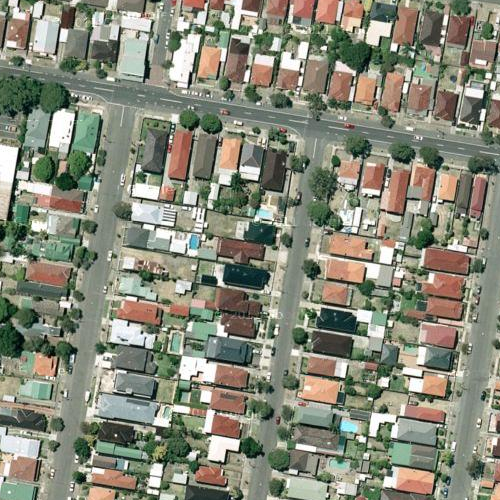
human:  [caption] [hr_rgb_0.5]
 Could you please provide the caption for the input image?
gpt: A residential area with many houses arranged neatly and divided into rectangles by some roads .

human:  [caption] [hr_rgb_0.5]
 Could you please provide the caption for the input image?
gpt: There are lots of houses densely arranged and divided into rectangles by some roads .

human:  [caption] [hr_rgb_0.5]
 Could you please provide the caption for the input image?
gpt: Lots of houses arranged neatly in the residential area .

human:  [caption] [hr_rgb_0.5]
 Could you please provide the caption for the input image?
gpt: Many houses arranged neatly and divided by into rectangles by some roads .

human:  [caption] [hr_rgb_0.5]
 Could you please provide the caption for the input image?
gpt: There are many houses arranged neatly and divided into rectangles by some roads .